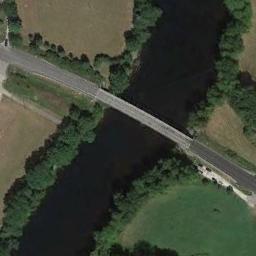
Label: bridge